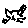
Label: cat